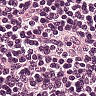
Metastatic tissue present: no